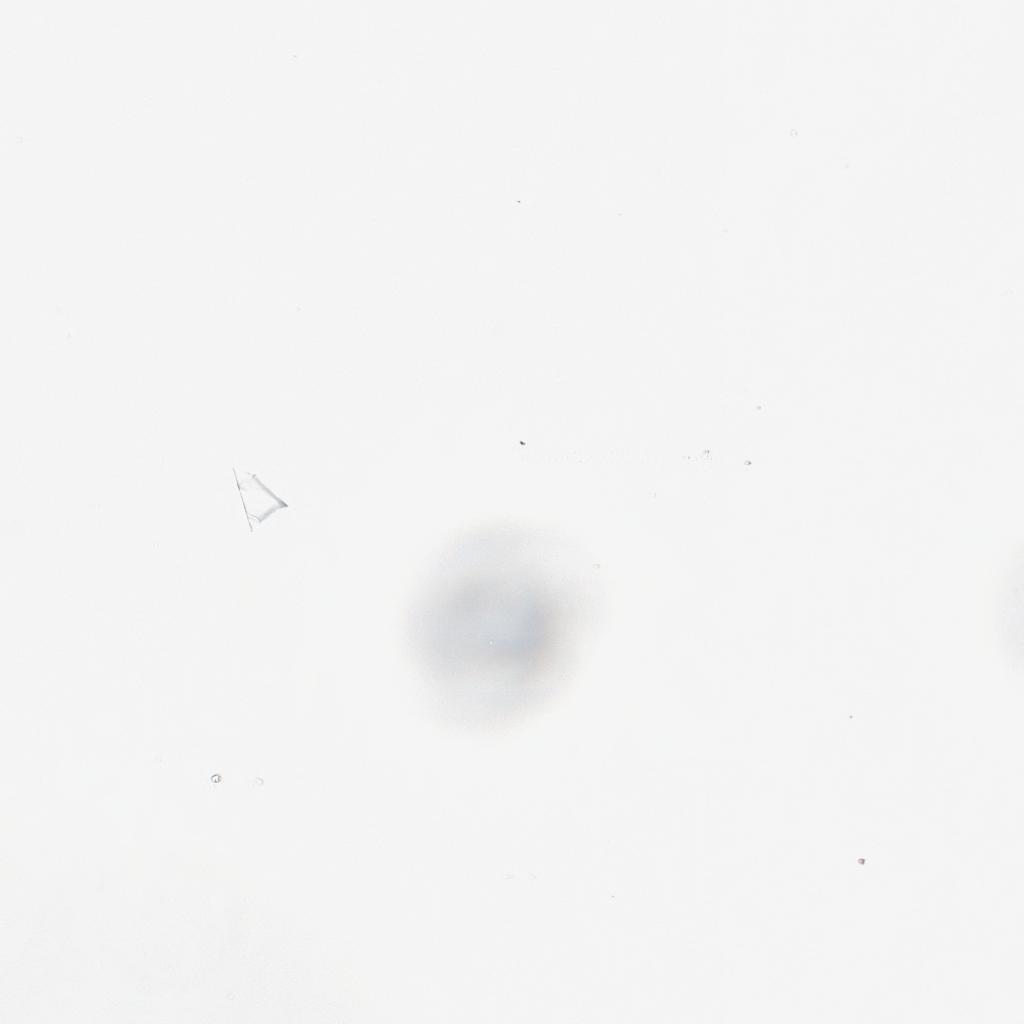
Label: Non-Tumor